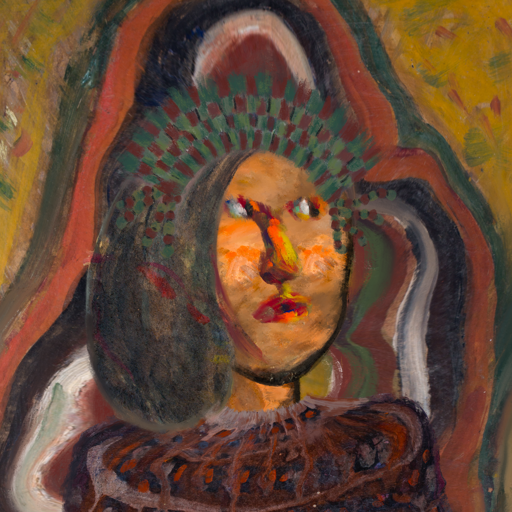
Background: AfterRaid, Head And Neck Side: Gypsy_Queen, Face Side: An_Impression, Bust: Hypocrite, Hair Side: Gypsy_Mother, Head Accessory: After_Raid_Crown, Second Necklace: Blank, Necklace: Blank, Baby: Blank